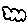
Label: cloud